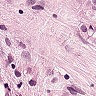
Metastatic tissue present: yes